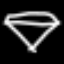
Label: diamond